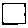
Label: square